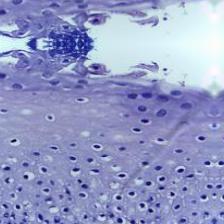
Diagnosis: Normal